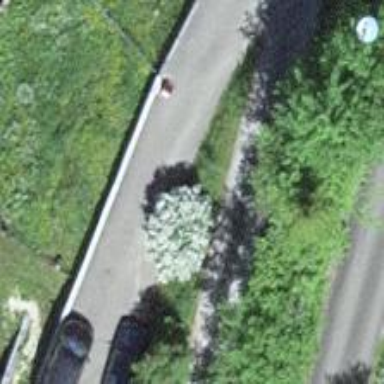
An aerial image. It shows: Paved driveway designated as service road.